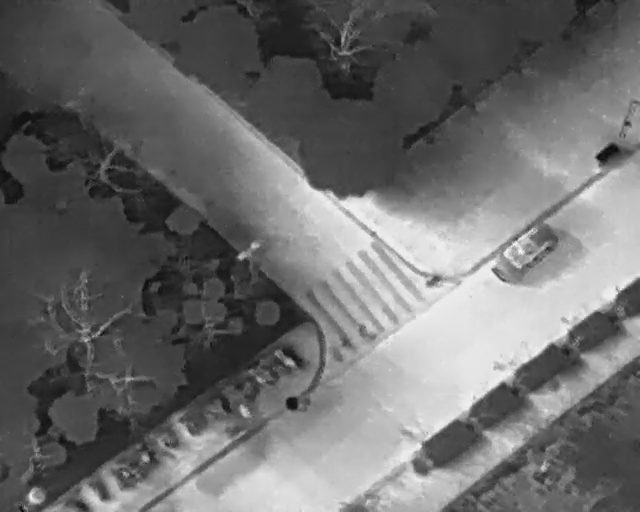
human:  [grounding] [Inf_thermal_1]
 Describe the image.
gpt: In the satellite image, there is  <ref>1 medium car </ref> <box>[[79, 41, 84, 56, 142]]</box> located at right.